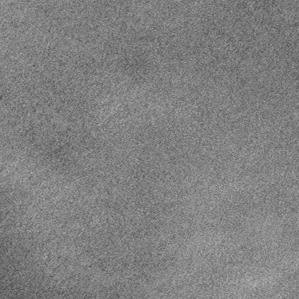
Label: frost